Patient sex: F
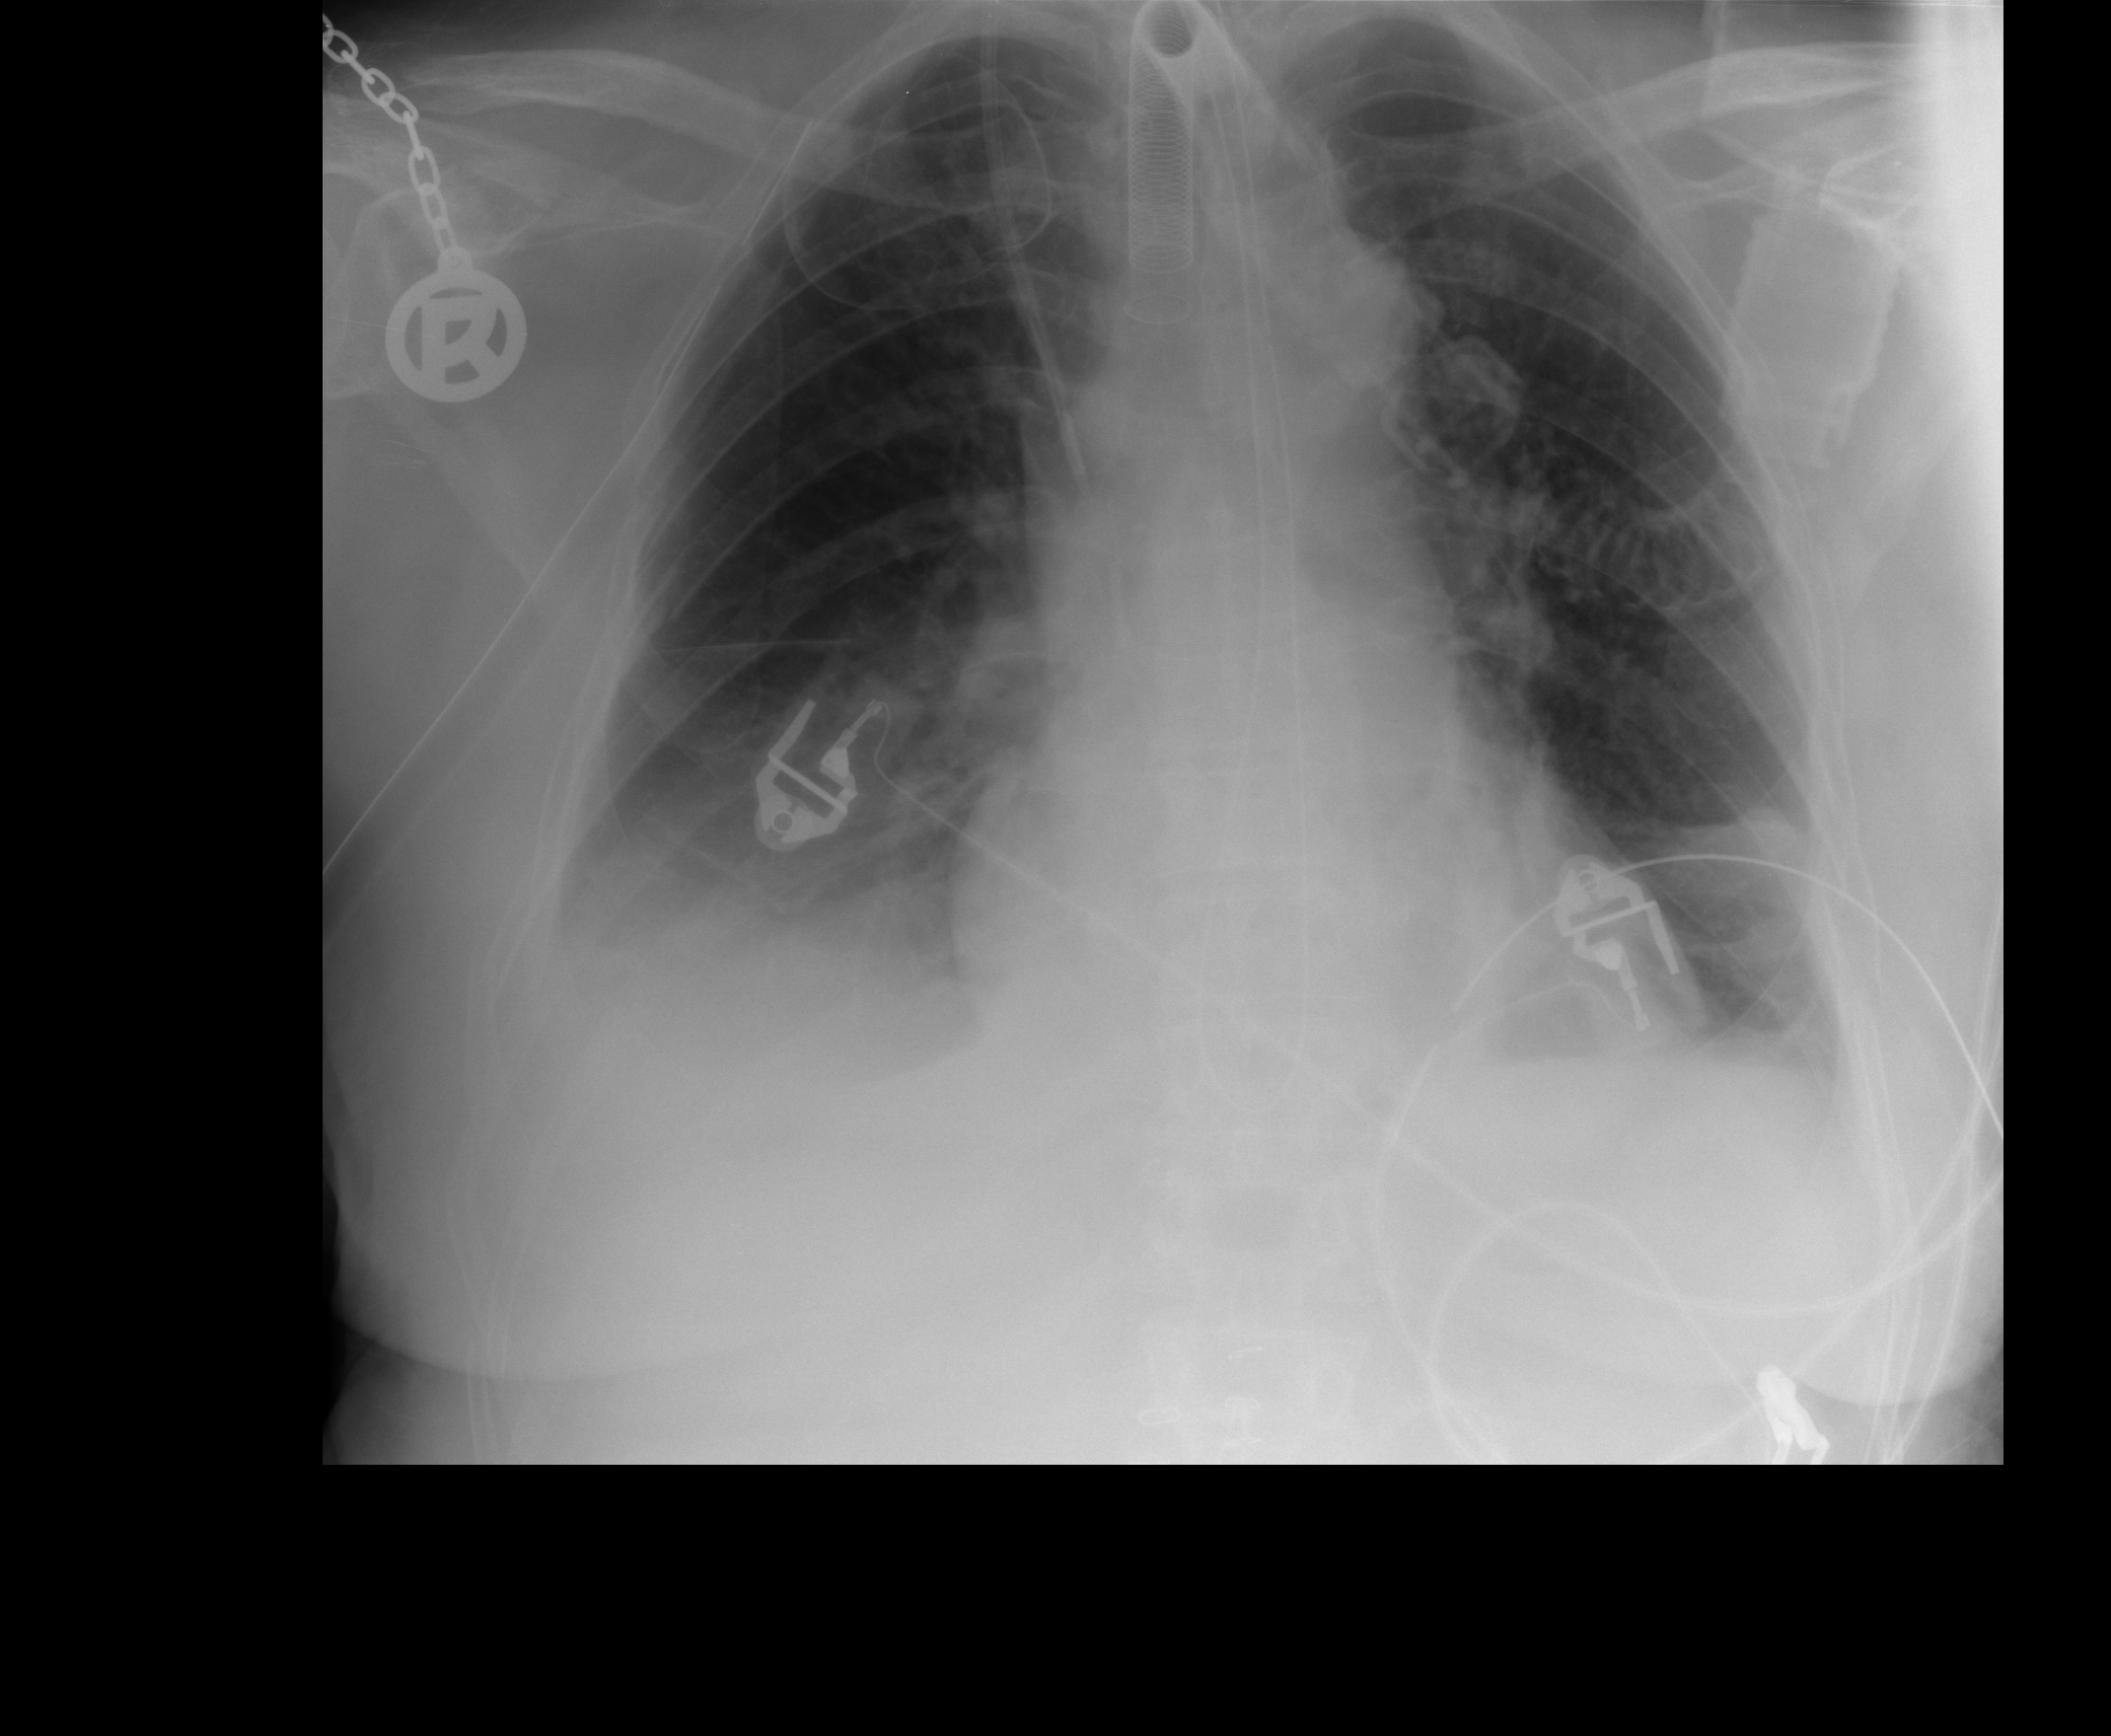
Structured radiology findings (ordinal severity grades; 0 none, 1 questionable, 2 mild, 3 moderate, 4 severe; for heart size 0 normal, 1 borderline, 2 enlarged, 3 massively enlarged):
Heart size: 0
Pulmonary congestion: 1
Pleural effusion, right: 2
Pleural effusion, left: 1
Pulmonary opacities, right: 0
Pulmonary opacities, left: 0
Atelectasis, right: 2
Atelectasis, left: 2